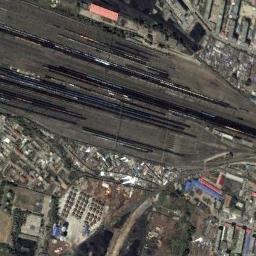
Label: railway